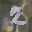
Label: 2